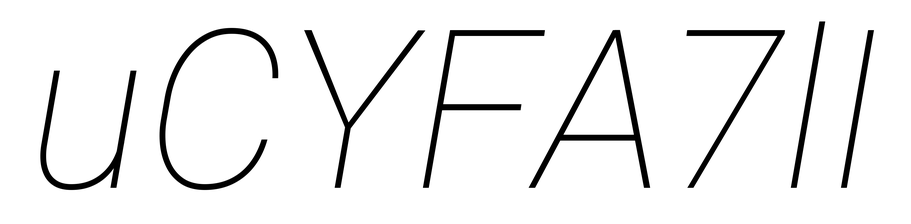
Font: Roboto-Italic_Thin_Italic